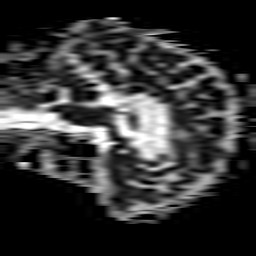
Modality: ADC
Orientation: sagittal
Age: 75
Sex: male
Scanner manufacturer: philips
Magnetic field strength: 3 T
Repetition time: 3.344 s
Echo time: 0.076 s